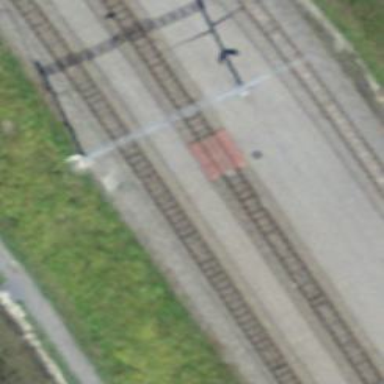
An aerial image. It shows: Kerb barrier.